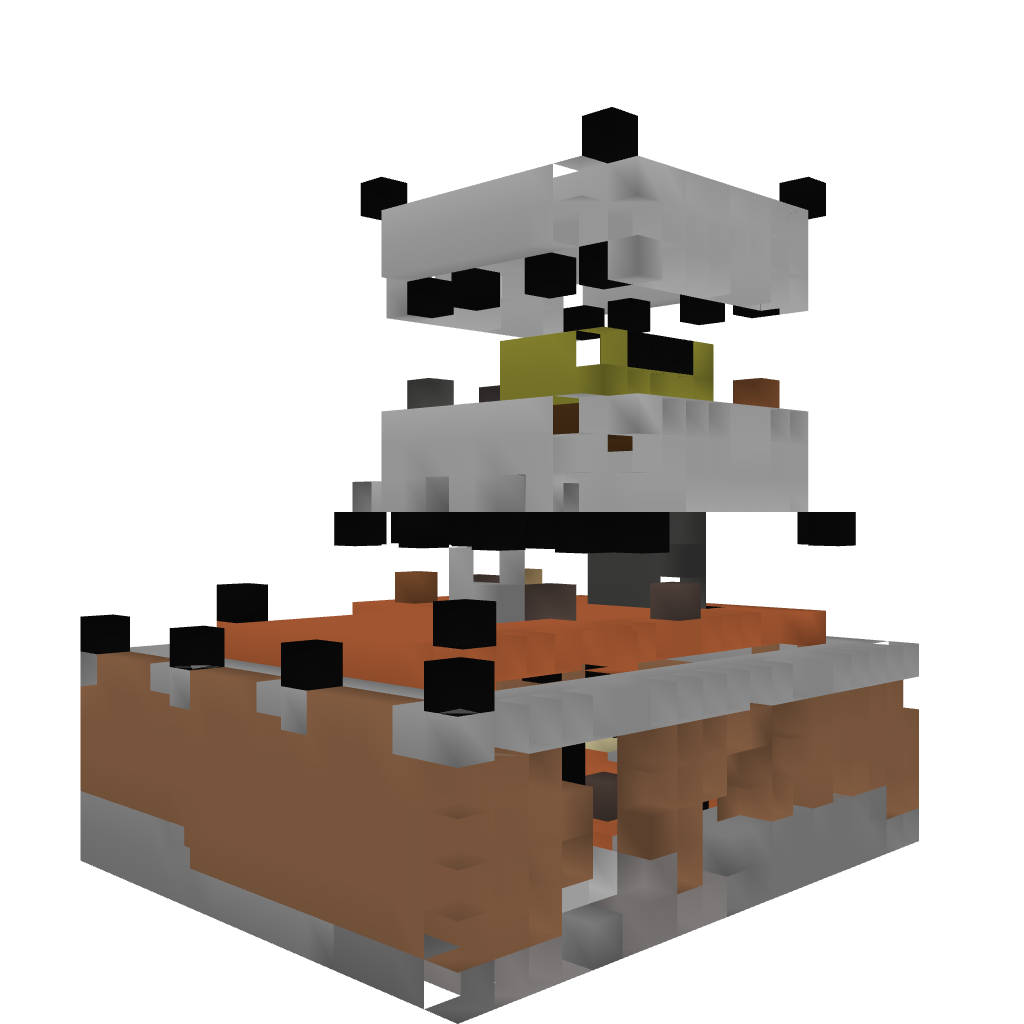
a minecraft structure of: Simple Modern Home